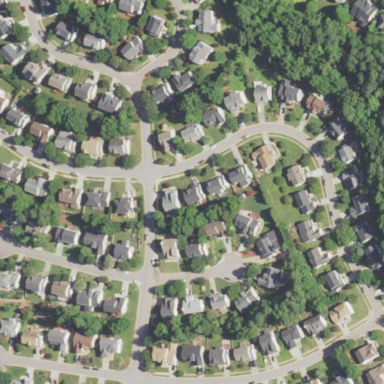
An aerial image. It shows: Residential area within neighborhood.